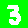
Digit: 3